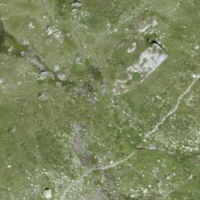
EUNIS habitat code: 26
Species observed at this site:
Aquila chrysaetos